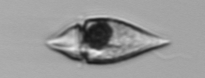
Label: Amphidinium